Field crop: maize
Growth stage: 2
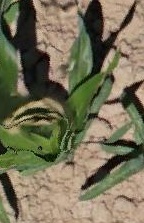
Species: maize